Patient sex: M
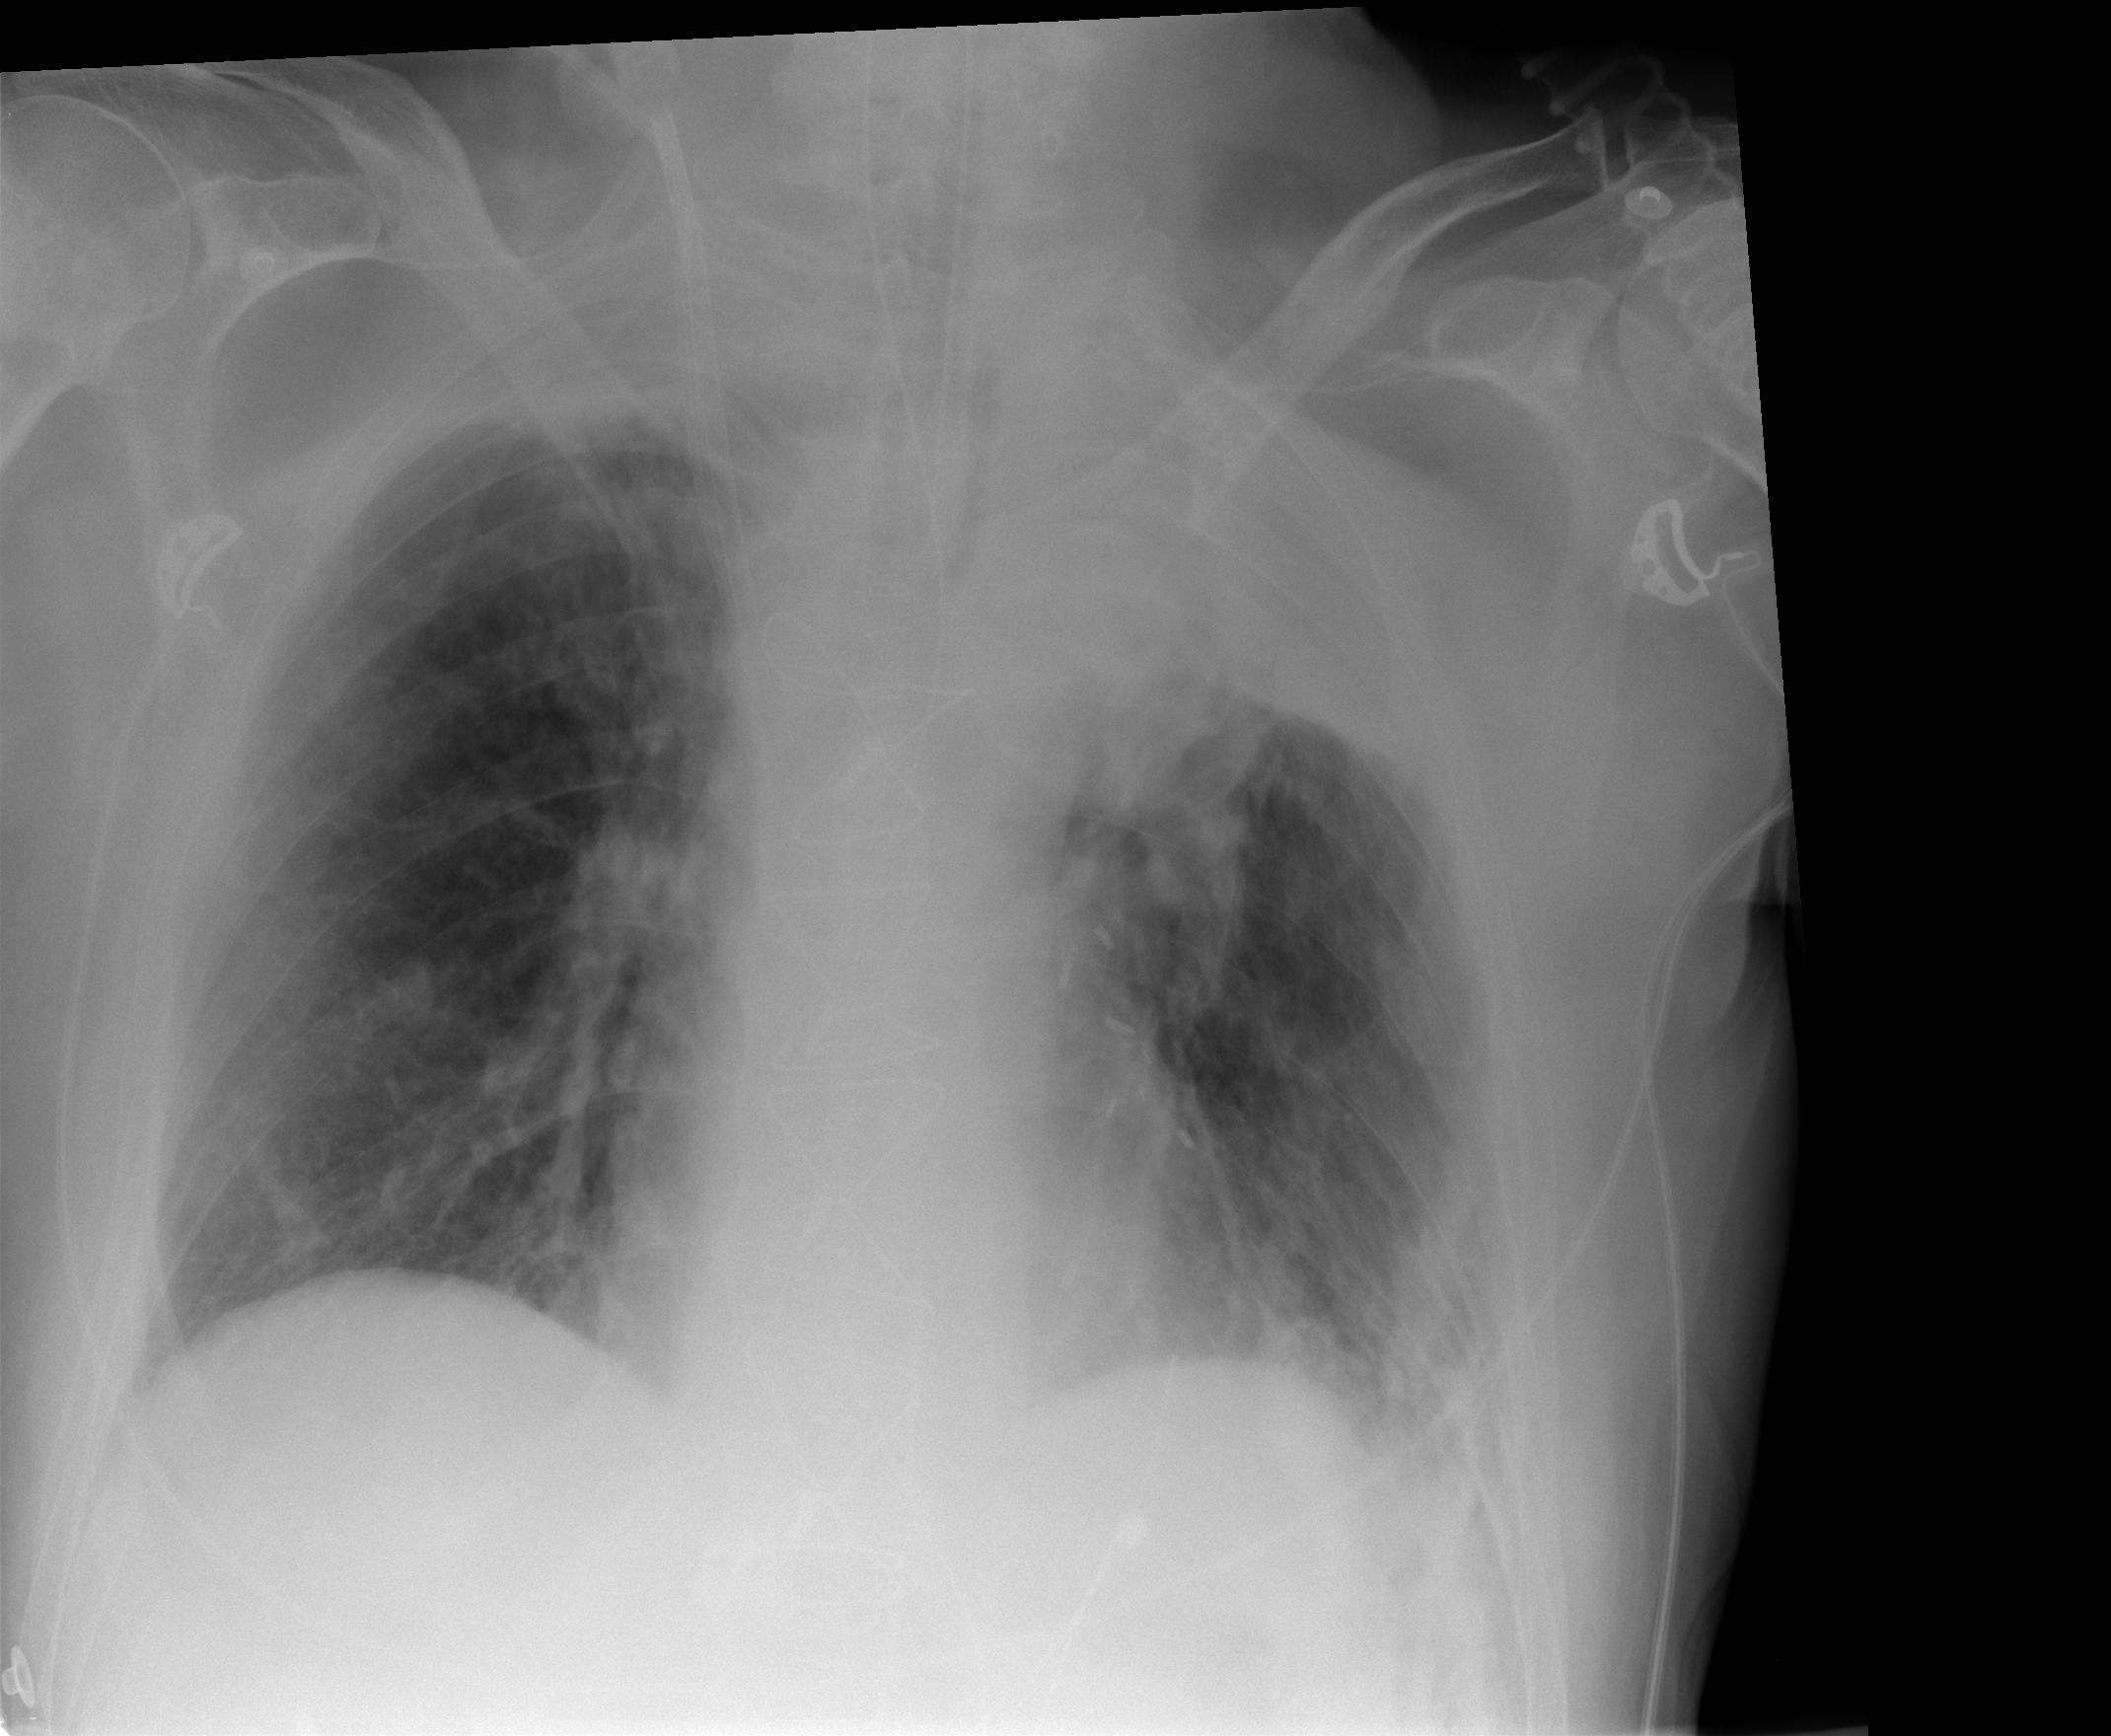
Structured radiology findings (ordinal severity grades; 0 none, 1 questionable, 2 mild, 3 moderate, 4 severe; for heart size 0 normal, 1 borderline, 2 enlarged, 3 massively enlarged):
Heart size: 0
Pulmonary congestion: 0
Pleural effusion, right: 0
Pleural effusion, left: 2
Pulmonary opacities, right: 0
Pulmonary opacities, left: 2
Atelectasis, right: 0
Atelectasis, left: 2